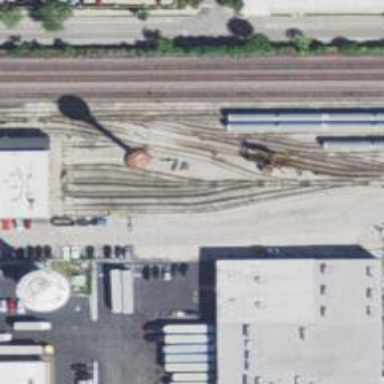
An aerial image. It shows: Electrified rail passing through service yard.